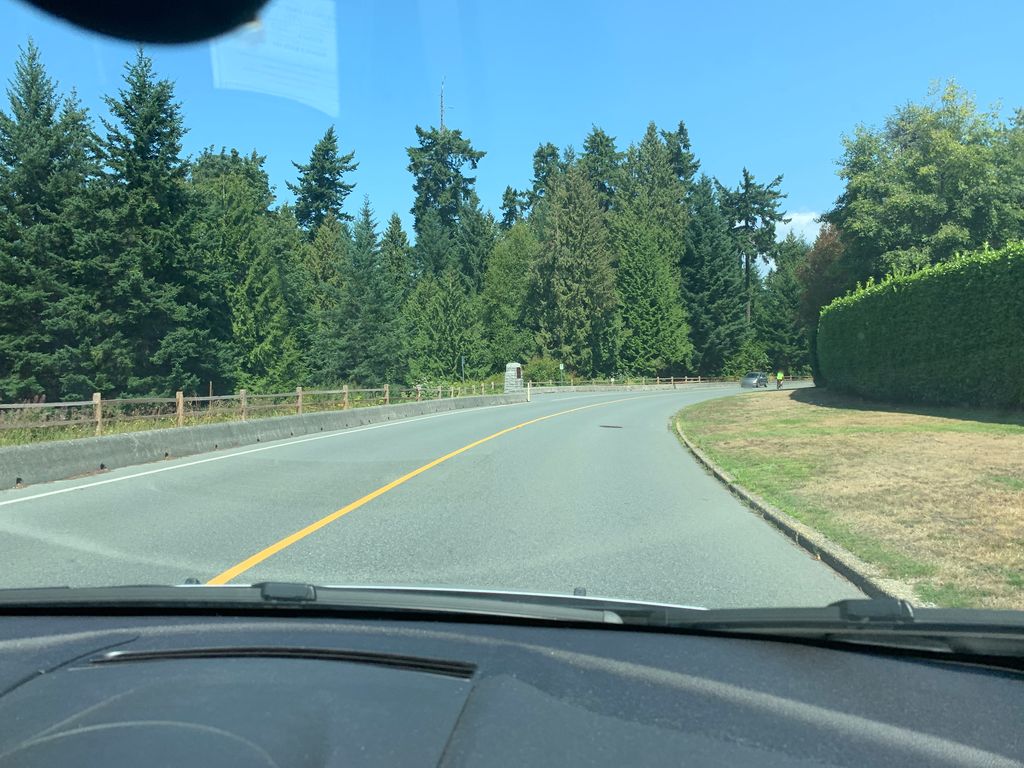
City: vancouver